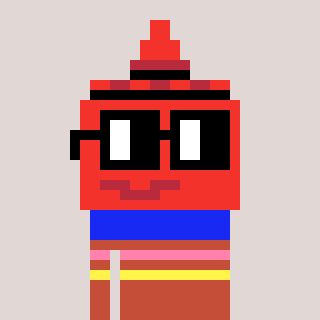
a pixel art character with square black glasses, a ketchup-shaped head and a rust-colored body on a warm background